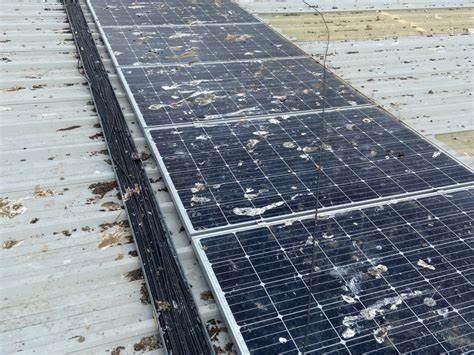
Label: Bird-drop